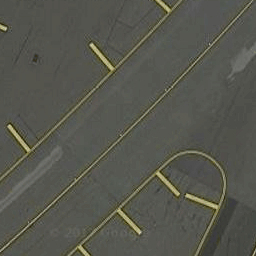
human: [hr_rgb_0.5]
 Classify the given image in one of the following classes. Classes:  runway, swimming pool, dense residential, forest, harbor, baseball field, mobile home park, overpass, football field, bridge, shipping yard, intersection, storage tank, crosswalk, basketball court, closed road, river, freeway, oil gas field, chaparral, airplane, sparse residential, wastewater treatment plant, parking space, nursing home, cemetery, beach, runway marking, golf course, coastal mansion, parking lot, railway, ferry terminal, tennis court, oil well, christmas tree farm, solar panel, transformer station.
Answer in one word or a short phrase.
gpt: runway marking